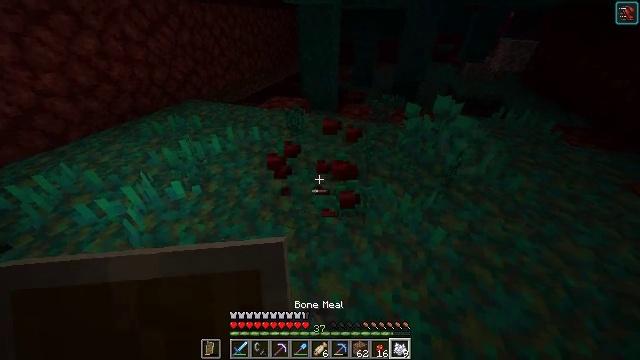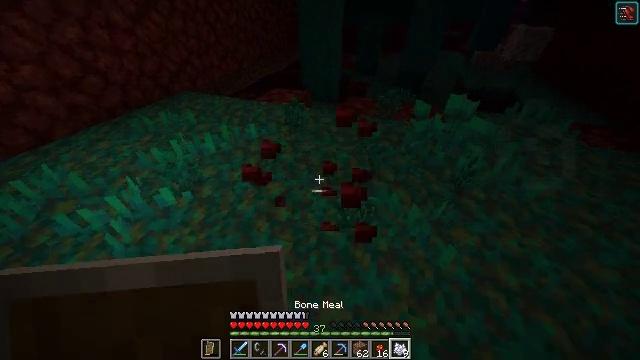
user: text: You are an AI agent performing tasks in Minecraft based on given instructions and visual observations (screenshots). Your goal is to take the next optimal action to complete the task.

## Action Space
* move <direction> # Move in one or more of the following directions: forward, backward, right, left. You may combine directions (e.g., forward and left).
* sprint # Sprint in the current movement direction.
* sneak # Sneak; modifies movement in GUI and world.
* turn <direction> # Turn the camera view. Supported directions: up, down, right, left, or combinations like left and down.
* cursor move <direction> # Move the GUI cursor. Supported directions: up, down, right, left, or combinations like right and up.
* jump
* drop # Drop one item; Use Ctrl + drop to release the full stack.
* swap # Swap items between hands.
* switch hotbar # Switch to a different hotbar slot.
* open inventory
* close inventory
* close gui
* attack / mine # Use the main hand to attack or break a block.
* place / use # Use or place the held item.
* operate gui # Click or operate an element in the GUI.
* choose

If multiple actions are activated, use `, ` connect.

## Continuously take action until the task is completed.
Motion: motion action
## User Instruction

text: Break the crimson fungus for harvesting.
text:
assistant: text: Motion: move forward, turn down
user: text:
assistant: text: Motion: no_op